Field crop: maize
Growth stage: 2
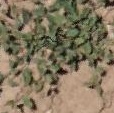
Species: convolvulus